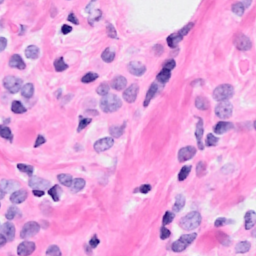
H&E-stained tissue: Breast